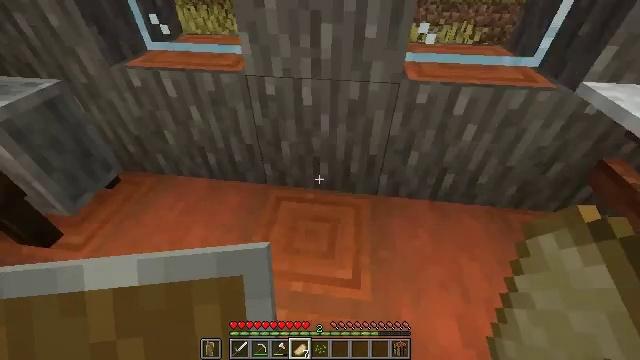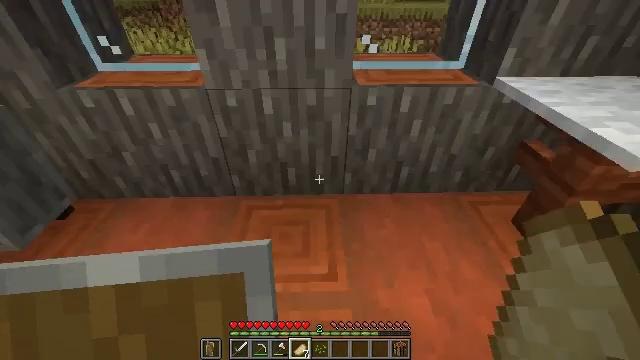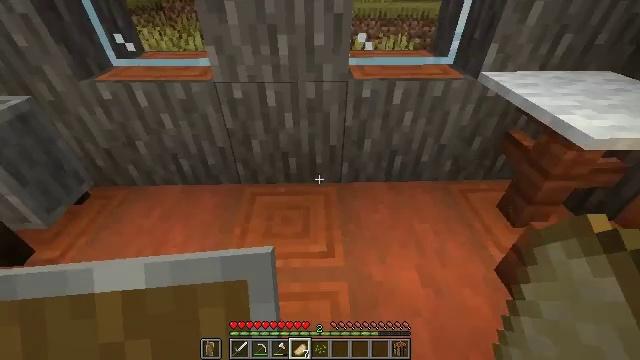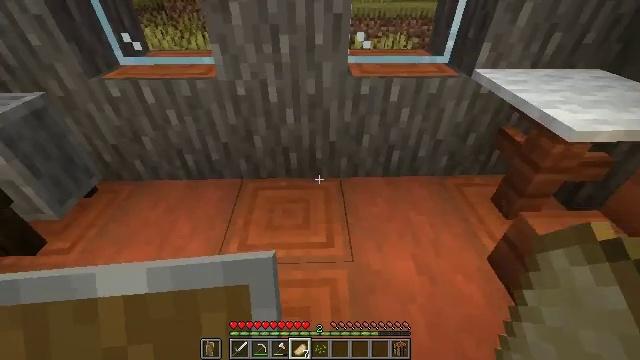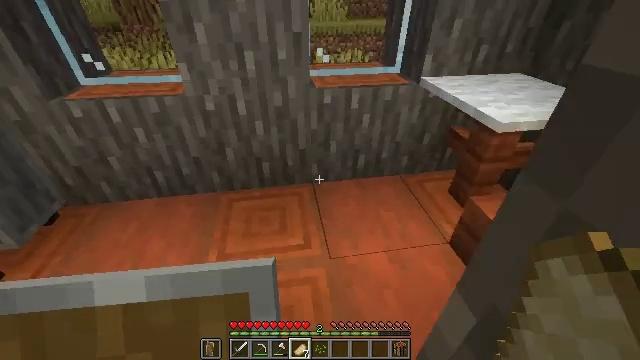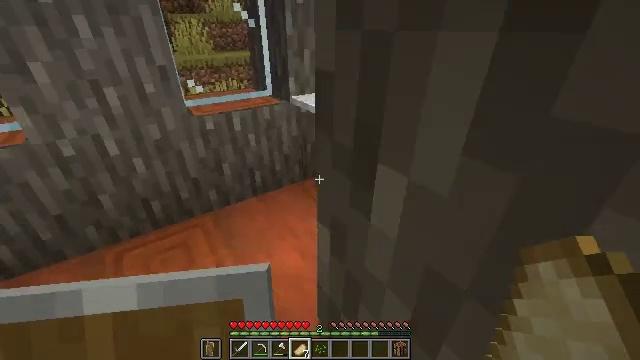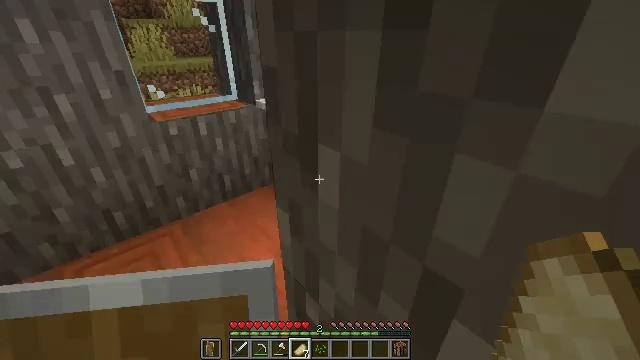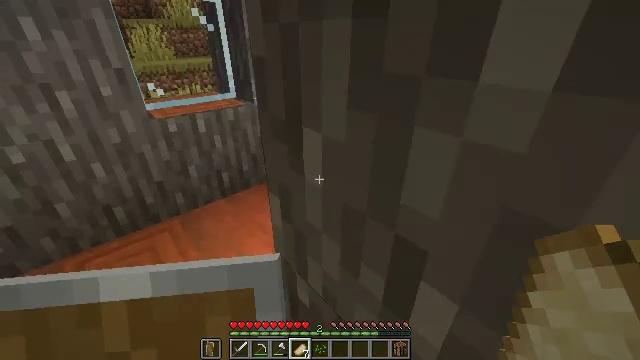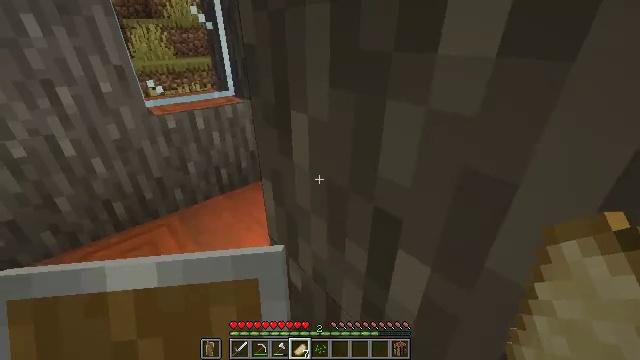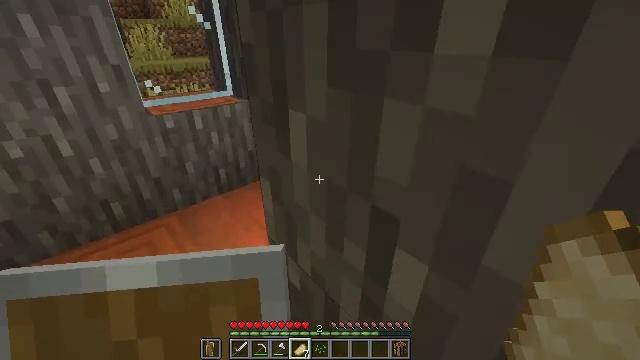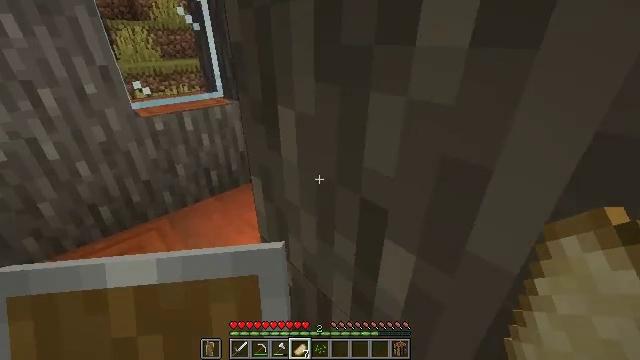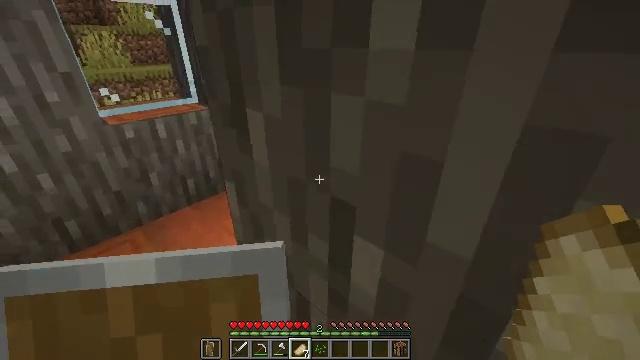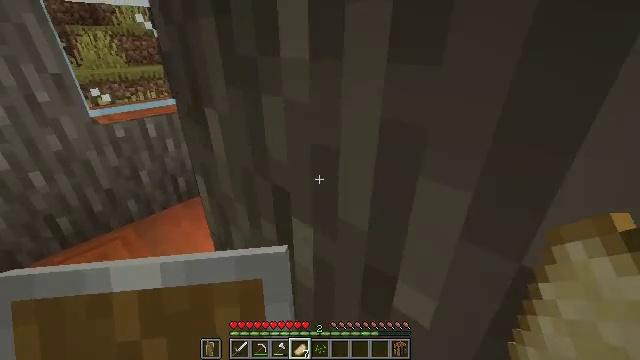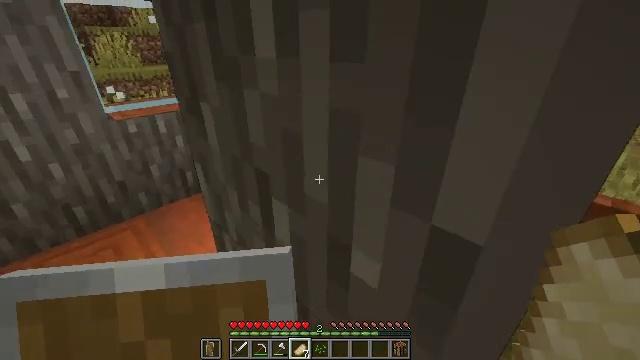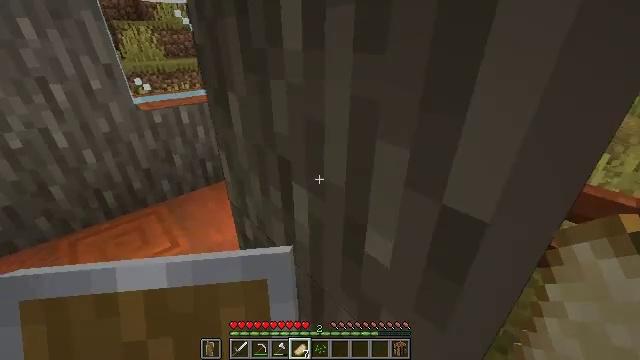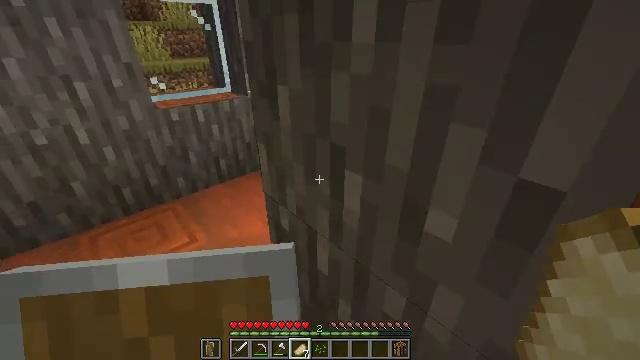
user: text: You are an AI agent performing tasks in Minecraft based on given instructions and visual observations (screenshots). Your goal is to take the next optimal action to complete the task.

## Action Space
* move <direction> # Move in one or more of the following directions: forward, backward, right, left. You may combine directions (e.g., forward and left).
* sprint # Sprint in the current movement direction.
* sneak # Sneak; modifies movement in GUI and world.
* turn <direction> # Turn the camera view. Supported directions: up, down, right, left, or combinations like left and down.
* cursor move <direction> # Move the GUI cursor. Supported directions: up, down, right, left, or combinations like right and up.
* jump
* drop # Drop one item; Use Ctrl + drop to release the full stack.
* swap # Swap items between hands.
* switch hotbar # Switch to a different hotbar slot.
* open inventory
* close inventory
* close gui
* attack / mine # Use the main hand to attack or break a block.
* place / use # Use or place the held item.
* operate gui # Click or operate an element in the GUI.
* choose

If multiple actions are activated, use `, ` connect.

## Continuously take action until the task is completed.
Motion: motion action
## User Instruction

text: Reclaim bookshelf materials.
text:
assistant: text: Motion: move back, turn right and up
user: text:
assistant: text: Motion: move back
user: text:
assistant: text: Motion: move back
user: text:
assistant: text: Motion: move back, turn right and up
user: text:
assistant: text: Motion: turn right and up
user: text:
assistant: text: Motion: turn right
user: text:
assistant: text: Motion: no_op
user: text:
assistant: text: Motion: no_op
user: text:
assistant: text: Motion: no_op
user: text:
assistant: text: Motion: turn right
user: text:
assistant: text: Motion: move right, turn right
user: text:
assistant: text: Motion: move right
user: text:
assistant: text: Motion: move right, turn left
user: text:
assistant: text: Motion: move left, turn left and down
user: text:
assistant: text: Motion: move left
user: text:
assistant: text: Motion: move left, turn right
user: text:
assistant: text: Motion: move left, turn right and up
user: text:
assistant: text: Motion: move left, turn right
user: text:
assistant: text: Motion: move left
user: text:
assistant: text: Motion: move left
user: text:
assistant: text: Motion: move left, turn right and up
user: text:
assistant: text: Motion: move left, turn right and up
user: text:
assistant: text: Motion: turn right
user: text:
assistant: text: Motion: no_op
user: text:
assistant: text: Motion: turn right
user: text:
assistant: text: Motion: move right, turn right
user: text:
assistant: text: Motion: move right, turn right
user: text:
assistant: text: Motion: move right, turn right
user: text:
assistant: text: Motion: move forward and move right, turn right
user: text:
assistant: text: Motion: move forward